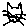
Label: cat